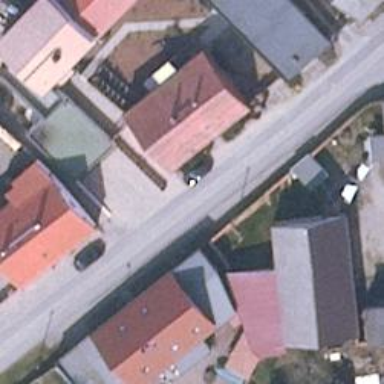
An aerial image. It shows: Asphalt road in residential area.